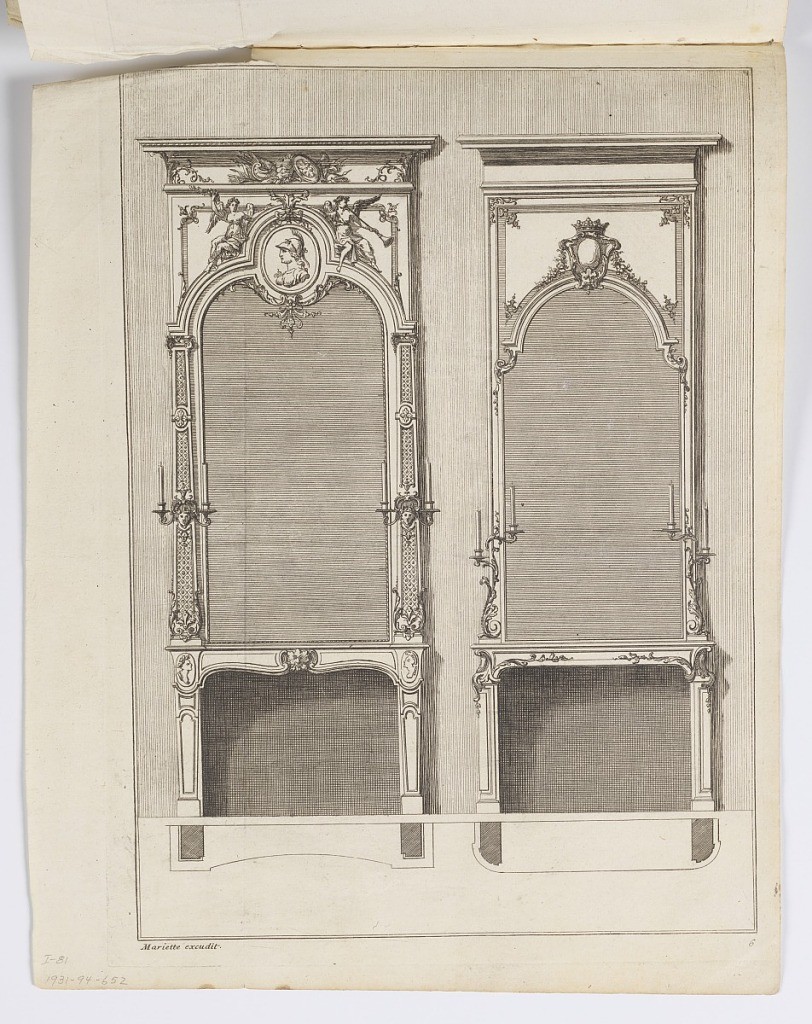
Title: Two Designs for Fireplaces in Plan and Elevation, Plate 6
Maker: Jean Mariette, French, 1660–1742
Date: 1660–1742
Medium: Engraving on paper
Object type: Print
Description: Two designs for fireplaces in plan and elevation, plate 6.